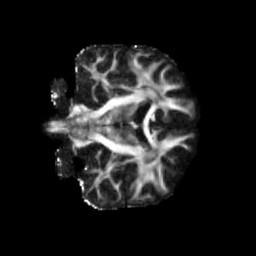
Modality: FA
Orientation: coronal
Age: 70
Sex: female
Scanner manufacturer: siemens
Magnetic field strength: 3 T
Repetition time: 3.23 s
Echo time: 0.0892 s